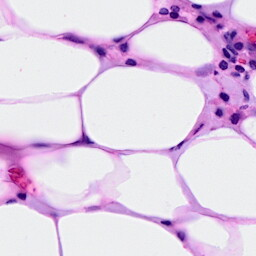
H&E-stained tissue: Breast